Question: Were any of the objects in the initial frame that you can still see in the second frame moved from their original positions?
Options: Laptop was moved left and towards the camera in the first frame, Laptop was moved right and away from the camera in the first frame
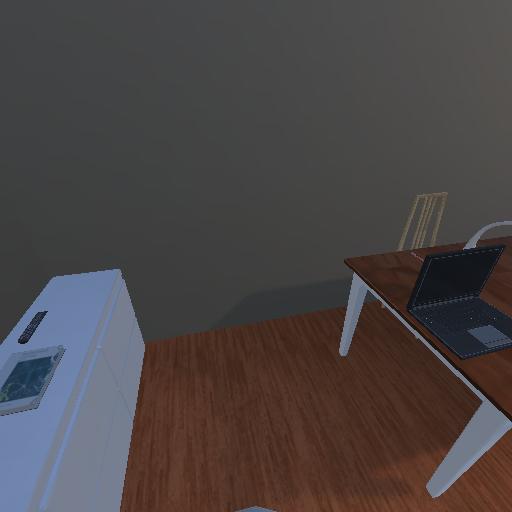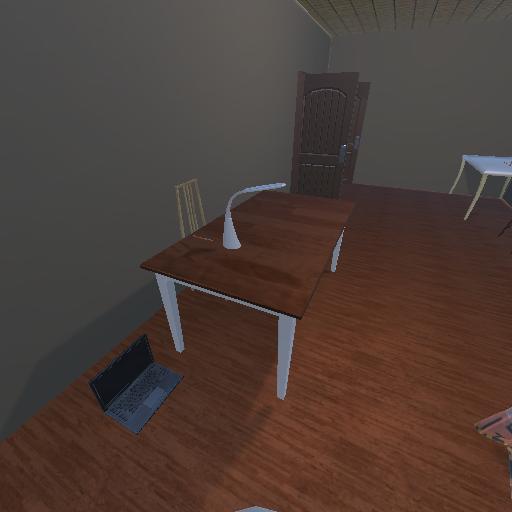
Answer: Laptop was moved left and towards the camera in the first frame